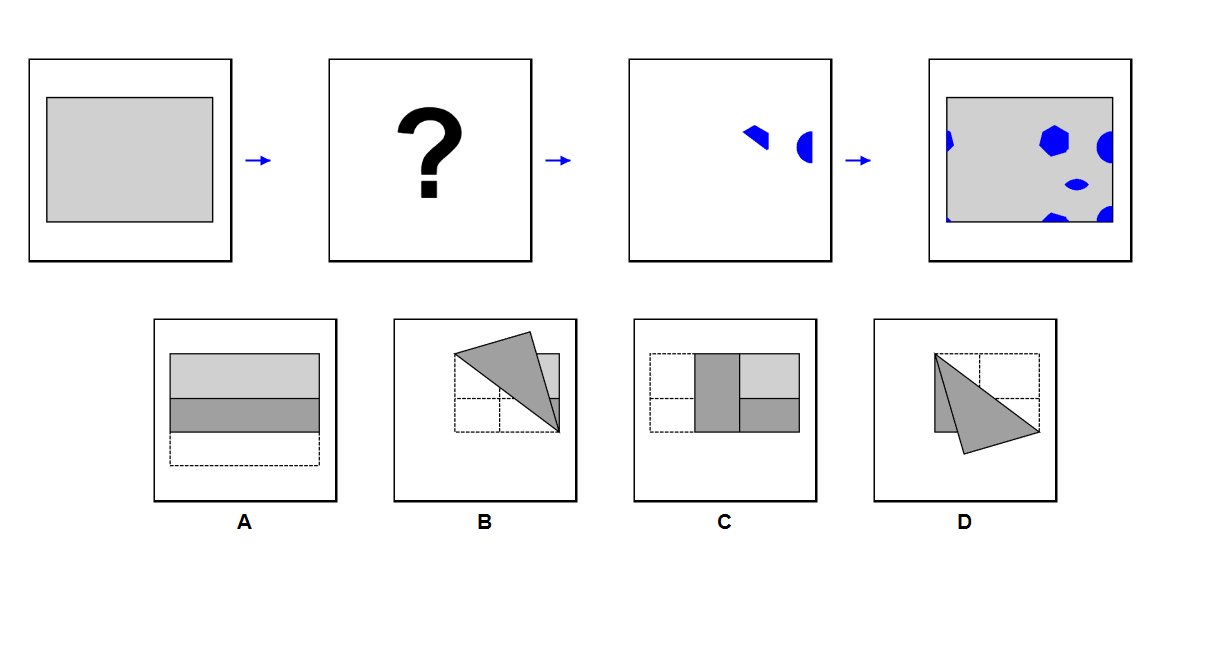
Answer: D